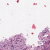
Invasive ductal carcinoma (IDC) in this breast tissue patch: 1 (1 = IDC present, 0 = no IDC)